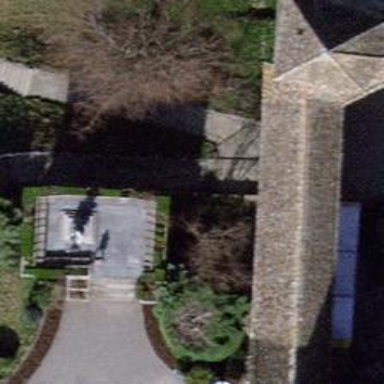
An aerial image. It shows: Historical memorial featuring statue.